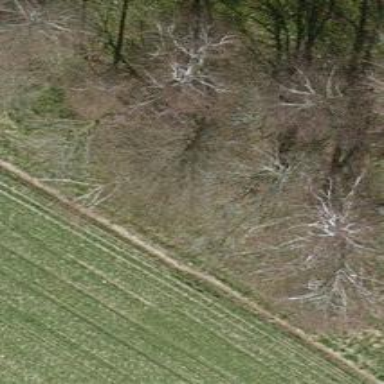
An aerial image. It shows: Beautiful tree in nature.